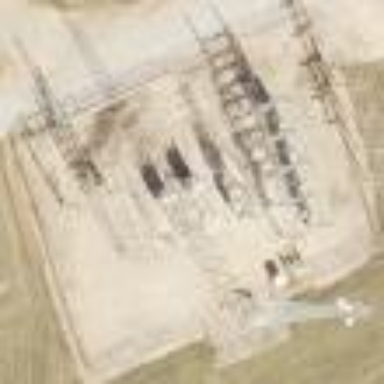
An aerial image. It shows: Distribution substation surrounded by fence.